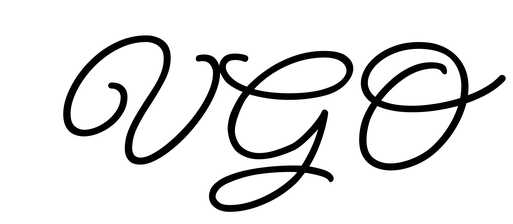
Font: MeowScript-Regular